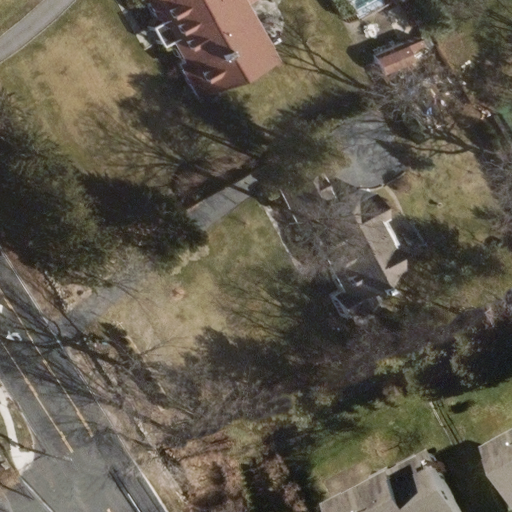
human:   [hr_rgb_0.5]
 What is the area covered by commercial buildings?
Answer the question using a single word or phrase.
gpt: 0m2

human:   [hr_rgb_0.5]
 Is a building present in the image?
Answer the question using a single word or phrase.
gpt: yes

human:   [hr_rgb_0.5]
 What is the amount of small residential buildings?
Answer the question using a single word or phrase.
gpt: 2

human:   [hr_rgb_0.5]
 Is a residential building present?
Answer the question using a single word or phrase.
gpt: yes

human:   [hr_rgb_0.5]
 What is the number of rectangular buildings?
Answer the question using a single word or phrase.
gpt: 4

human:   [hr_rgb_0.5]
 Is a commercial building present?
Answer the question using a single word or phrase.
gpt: no

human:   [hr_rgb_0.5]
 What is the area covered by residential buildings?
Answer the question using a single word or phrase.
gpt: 805m2

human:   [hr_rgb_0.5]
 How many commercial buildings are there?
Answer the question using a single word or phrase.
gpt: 0

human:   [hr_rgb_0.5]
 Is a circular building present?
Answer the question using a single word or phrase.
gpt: no

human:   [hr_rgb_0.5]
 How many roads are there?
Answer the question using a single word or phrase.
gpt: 2

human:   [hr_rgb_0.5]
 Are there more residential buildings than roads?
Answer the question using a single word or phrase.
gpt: yes

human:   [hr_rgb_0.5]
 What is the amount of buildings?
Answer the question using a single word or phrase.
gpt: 5

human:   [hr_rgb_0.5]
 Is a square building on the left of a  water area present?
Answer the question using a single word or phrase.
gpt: no

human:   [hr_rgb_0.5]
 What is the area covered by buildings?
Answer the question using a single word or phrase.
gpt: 805m2

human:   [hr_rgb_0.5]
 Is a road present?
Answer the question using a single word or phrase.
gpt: yes

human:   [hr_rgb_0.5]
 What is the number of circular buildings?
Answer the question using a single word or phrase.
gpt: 0

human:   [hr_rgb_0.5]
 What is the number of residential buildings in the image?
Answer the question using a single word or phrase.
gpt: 5

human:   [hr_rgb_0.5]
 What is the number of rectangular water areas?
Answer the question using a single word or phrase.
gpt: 0

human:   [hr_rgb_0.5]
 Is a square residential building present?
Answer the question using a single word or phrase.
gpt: no

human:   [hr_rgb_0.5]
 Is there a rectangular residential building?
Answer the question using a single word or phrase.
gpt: yes

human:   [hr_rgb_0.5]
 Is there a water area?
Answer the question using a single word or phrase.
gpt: no

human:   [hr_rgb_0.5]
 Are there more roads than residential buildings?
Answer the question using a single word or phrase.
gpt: no

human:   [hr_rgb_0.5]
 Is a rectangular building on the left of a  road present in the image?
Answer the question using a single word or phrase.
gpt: no

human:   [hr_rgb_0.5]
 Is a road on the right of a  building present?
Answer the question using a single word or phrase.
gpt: no

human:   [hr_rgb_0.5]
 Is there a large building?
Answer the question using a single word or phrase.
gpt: no

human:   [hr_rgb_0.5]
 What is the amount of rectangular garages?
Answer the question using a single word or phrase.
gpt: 0

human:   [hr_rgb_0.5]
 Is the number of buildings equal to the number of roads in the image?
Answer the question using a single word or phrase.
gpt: no

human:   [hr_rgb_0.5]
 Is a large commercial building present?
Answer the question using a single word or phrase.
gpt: no

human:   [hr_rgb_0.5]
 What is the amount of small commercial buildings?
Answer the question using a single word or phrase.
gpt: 0

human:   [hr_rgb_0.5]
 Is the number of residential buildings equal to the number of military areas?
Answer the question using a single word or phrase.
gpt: no

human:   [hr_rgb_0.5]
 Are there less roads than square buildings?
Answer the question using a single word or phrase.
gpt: no

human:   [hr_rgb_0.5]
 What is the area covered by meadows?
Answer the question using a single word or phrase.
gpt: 0m2

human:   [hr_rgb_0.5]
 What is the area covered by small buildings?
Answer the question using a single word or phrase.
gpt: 53m2

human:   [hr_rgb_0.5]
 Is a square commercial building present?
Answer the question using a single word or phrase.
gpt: no

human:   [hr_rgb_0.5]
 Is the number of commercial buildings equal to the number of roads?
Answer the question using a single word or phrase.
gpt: no

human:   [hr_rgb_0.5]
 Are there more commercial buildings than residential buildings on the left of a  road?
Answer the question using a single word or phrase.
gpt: no

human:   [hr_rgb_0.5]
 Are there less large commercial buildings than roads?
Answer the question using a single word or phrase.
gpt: yes

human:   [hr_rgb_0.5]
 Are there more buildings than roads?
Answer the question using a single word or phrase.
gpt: yes

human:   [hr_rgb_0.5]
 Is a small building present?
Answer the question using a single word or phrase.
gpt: yes

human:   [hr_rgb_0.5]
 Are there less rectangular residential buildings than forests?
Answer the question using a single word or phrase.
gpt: no

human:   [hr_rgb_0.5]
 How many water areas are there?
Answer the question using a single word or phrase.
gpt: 0

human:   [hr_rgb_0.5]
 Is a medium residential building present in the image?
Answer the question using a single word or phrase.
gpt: yes

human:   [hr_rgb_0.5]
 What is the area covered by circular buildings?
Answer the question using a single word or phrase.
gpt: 0m2

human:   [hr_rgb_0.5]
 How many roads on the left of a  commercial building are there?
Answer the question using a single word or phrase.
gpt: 0

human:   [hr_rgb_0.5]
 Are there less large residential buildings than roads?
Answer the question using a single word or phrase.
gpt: yes

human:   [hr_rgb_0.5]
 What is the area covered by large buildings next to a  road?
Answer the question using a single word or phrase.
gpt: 0m2

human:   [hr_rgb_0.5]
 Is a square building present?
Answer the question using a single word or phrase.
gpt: no

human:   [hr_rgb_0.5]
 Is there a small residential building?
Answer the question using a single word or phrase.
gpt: yes

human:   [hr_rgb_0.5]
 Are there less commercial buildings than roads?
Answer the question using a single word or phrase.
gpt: yes

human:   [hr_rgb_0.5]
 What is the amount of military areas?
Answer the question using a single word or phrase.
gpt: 0

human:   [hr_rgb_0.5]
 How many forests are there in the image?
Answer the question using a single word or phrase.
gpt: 0

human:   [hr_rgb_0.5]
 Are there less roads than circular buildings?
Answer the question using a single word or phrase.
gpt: no

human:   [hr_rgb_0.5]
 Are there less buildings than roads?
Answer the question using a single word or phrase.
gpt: no

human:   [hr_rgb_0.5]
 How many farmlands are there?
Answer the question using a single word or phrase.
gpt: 0

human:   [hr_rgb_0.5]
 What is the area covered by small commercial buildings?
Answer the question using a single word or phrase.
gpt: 0m2

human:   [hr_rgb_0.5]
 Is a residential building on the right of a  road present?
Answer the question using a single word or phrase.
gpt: yes

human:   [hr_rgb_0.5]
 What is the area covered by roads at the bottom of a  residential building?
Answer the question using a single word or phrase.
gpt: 0m2

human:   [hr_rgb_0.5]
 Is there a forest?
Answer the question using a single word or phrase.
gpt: no

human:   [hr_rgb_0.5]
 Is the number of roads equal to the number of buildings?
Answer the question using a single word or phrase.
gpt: no

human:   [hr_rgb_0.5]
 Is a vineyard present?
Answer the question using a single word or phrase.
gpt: no

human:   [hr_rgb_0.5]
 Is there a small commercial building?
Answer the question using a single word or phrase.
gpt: no

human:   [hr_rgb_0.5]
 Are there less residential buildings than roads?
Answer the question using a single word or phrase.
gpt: no

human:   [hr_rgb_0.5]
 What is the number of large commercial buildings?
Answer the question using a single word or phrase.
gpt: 0

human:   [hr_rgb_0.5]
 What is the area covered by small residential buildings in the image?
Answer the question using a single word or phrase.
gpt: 53m2